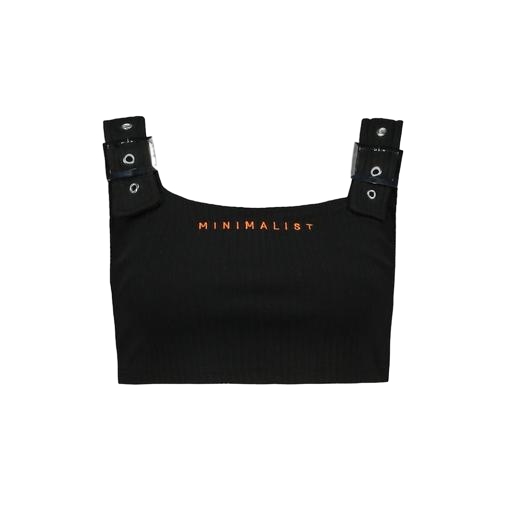
black cropped tank top, mini tank top, black strappy crop top, white background